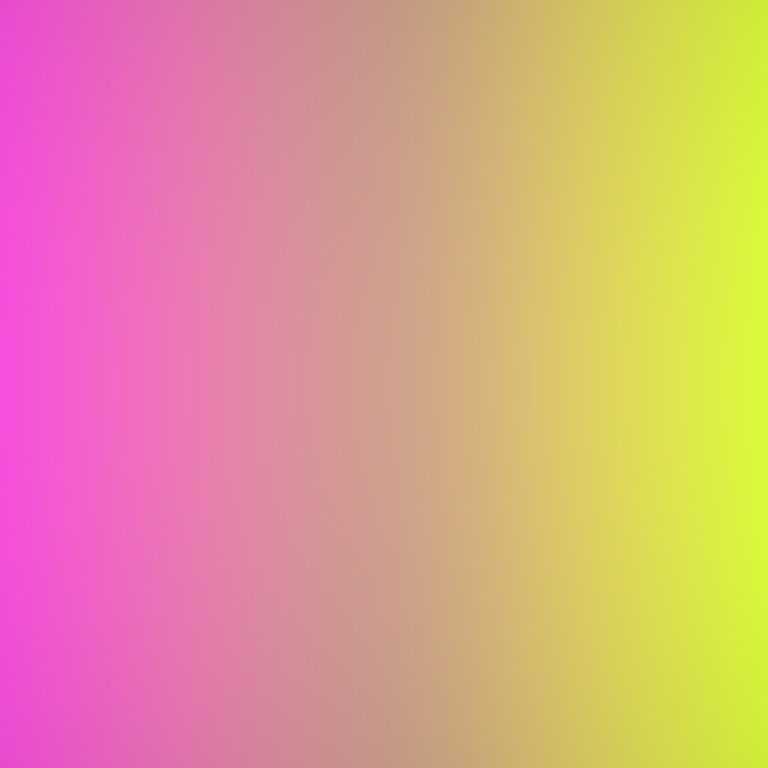
Abstract light effect, smooth gradient from vivid pink to bright yellow, energetic atmosphere, soft glow, no room, no furniture, no objects.